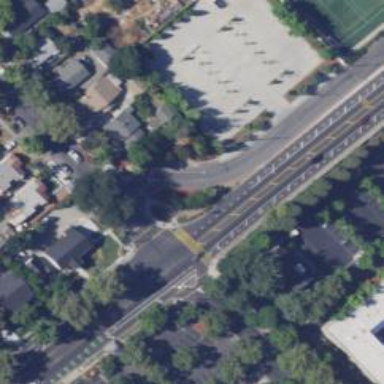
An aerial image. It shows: Solid stop line on the road.